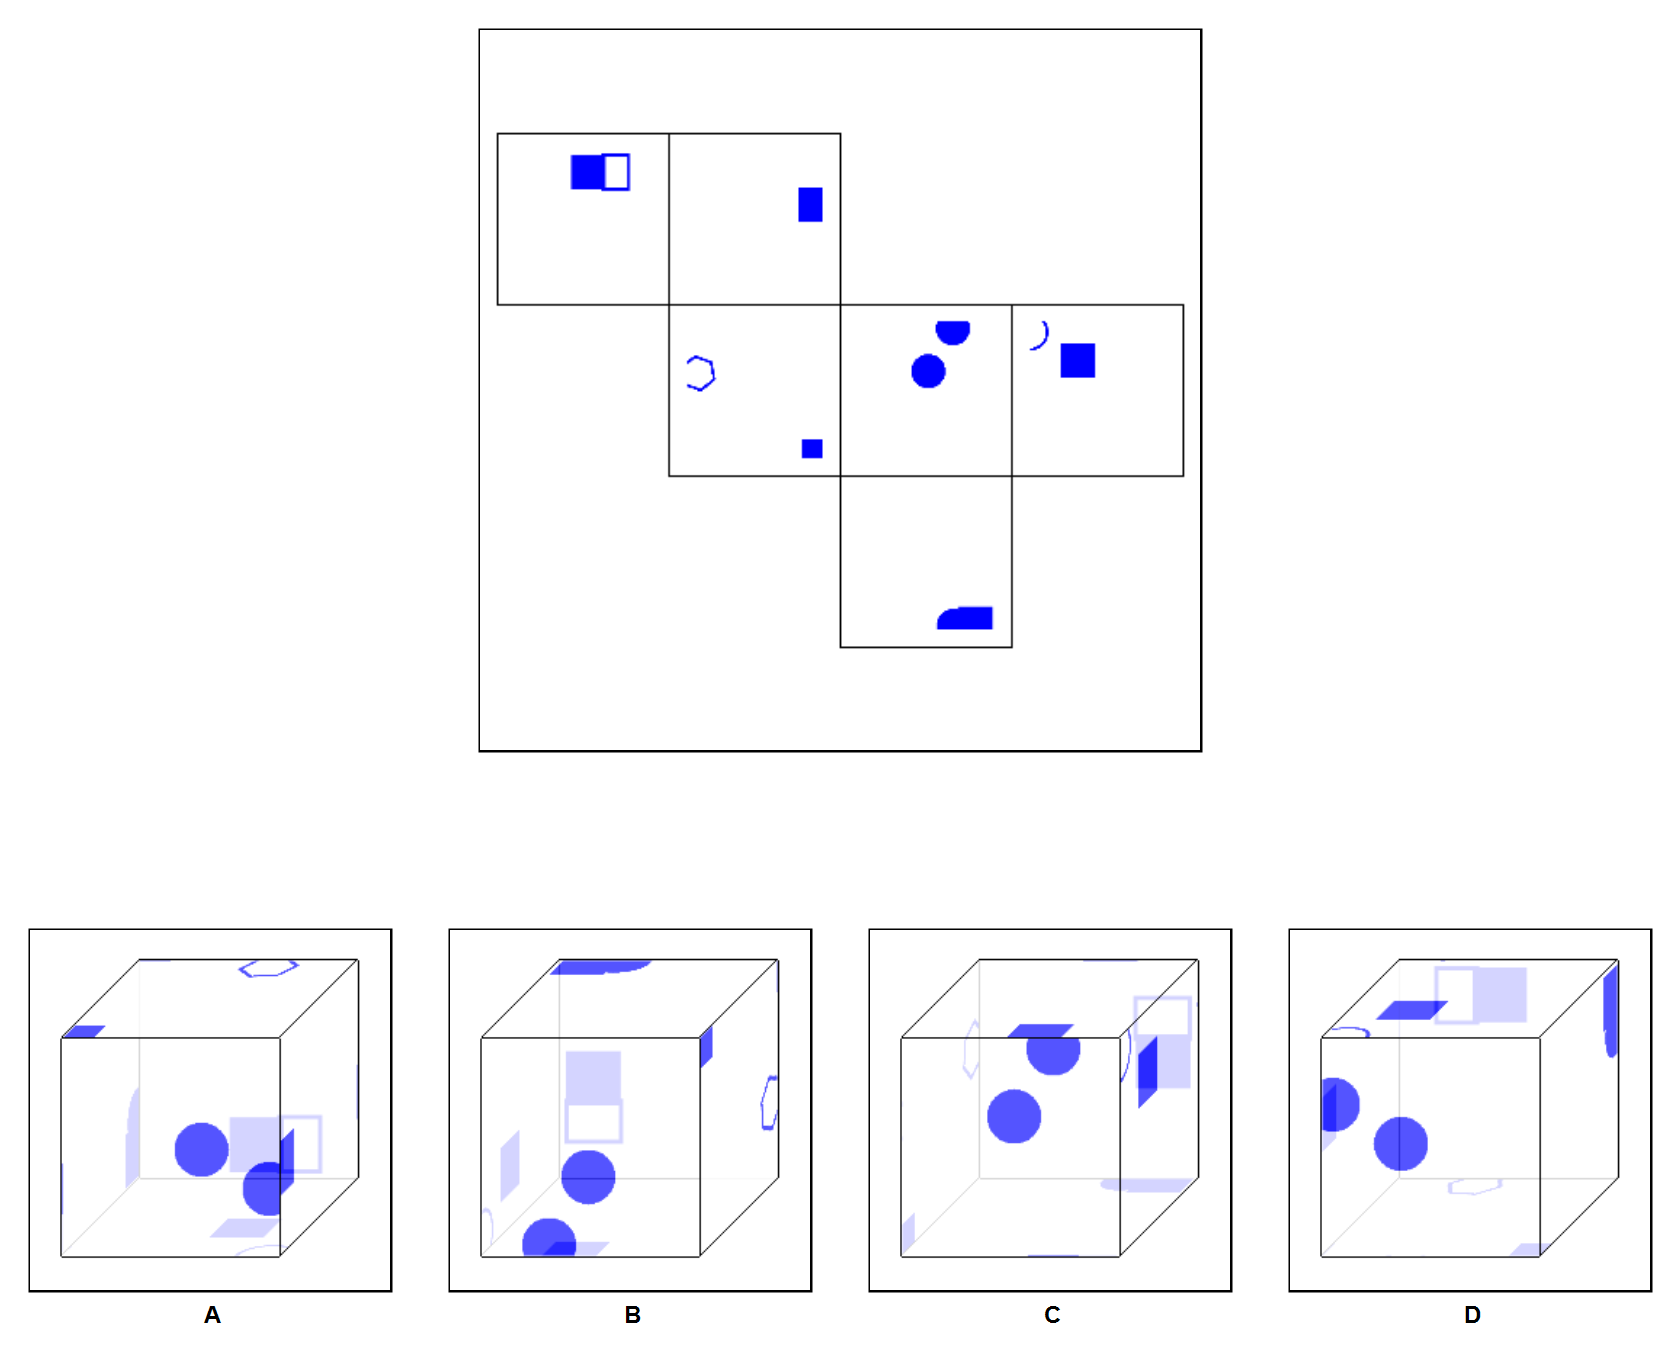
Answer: C